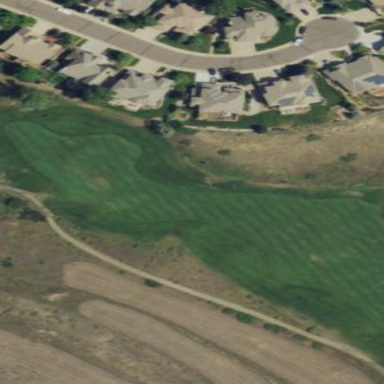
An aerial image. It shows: Golf fairway surrounded by grass.